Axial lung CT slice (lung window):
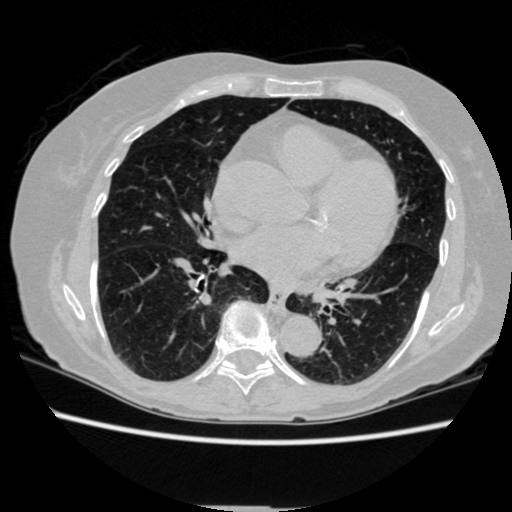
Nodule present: no